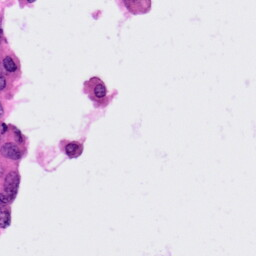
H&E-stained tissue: Colon